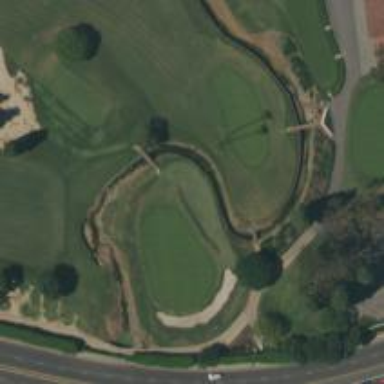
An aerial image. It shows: View of golf hole.